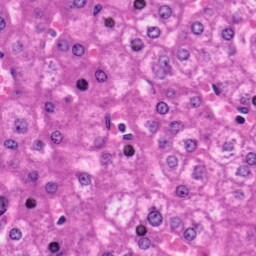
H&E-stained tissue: Liver